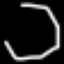
Label: octagon